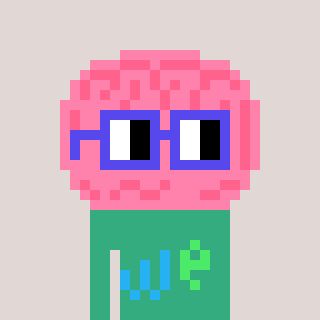
a pixel art character with square blue glasses, a brain-shaped head and a teal-colored body on a warm background